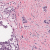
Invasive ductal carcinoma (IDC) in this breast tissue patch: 1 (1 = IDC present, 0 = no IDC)